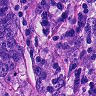
Metastatic tissue present: yes